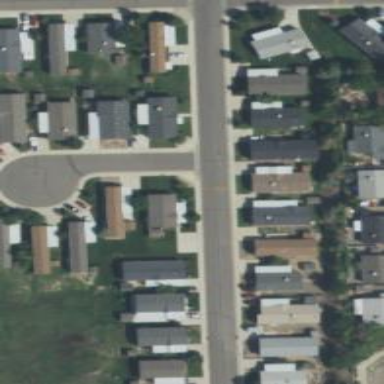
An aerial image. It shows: Residential road with asphalt surface and separate sidewalk.